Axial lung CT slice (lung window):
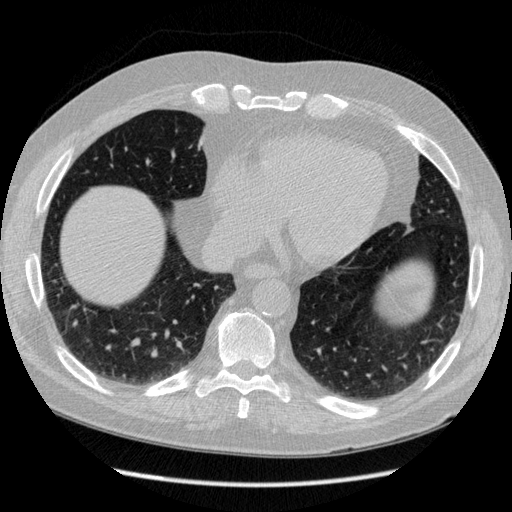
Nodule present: no